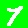
Digit: 7